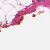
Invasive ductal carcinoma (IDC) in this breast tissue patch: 0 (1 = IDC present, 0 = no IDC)